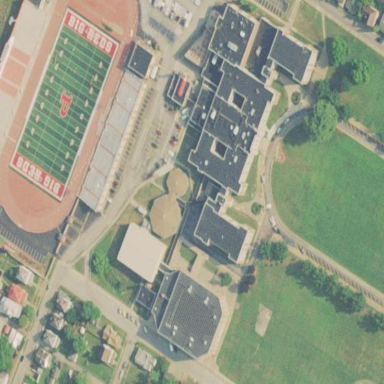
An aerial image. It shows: School building.